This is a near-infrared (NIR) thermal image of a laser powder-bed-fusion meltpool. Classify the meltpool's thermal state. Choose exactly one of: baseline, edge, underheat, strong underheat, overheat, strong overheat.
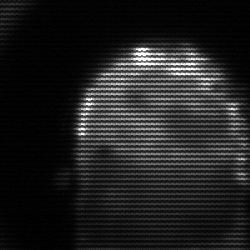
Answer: baseline